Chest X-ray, AP view. Patient: 18 years old, sex M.
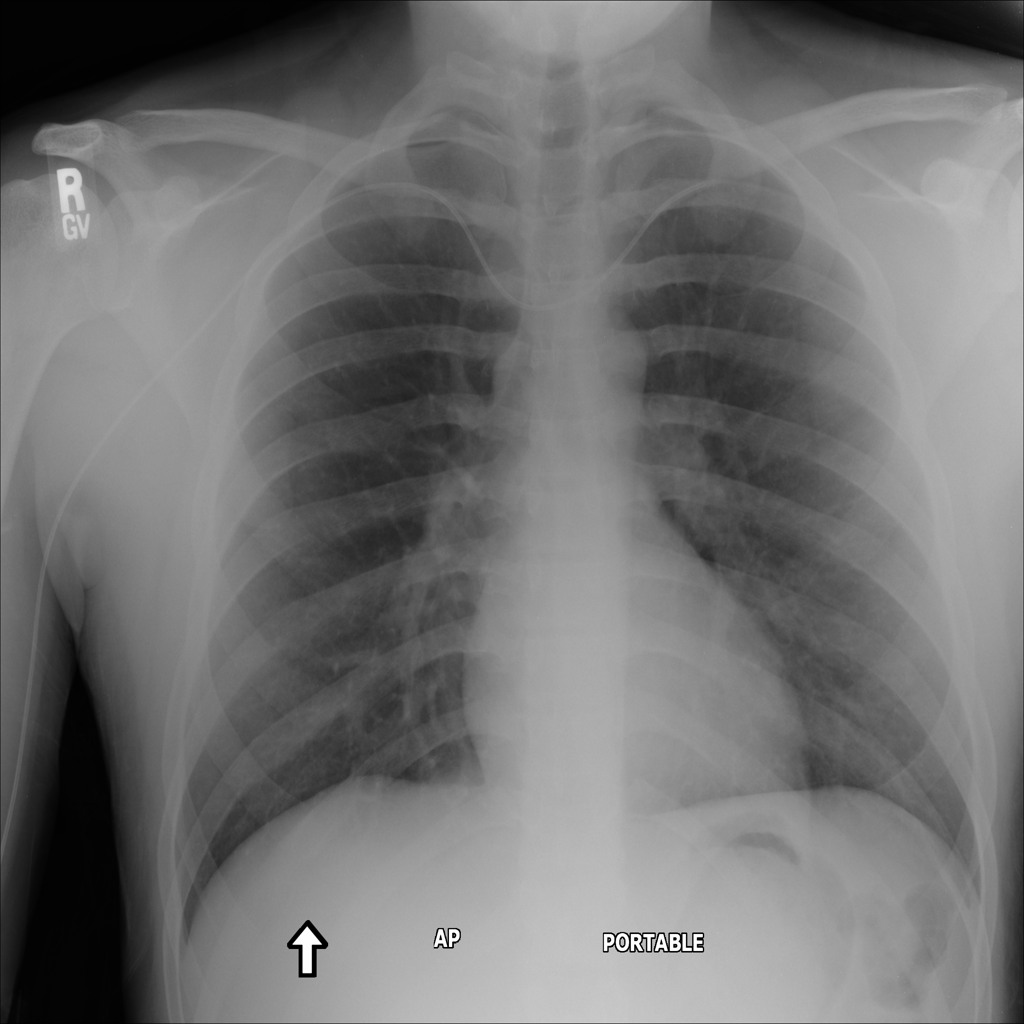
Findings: No Finding